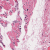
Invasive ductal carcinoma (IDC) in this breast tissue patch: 0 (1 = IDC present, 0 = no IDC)